Question: Is there a way to programatically get the size of a specific Outlook folder. (I know I can navigate the folder and get the size of each mail item but I'm looking for a way to directly get the total size)
For MailItem objects there is a size attribute but I don't know if for MAPIFolder objects there is one too.

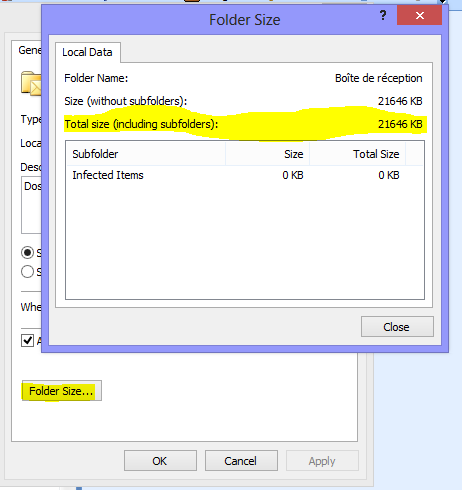
Answer: Some store providers expose the PR_MESSAGE_SIZE property on folders, but most likely it will be missing or 0.
Your best bet is to just sum up the size of all the message in the folder. Do not loop through all messages, you can use the Table object (returned by MAPIFolder.GetTable) to retrieve the PR_MESSAGE_SIZE property for all items without actually opening them.